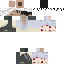
A female human skin with pale skin, wearing blonde bald dressed in a blue tshirt and black pants, featuring a closed mouth.